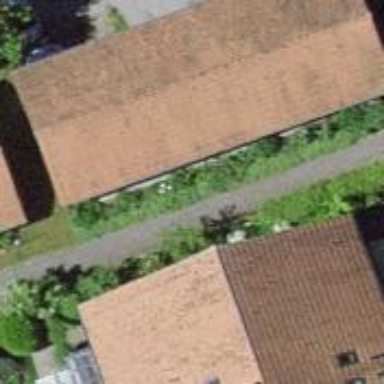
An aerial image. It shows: View of roof of building.